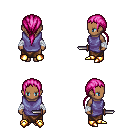
a pixel art fantasy rpg character, female body template, human, dark skin, chain tabard jacket, robe skirt, pink ponytail hairstyle, white cloth bandages, gold boots, dagger, four views (front, back, left, right), 2x2 character sprite sheet, small pixel art, hard edges, no anti-aliasing